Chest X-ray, PA view. Patient: 30 years old, sex F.
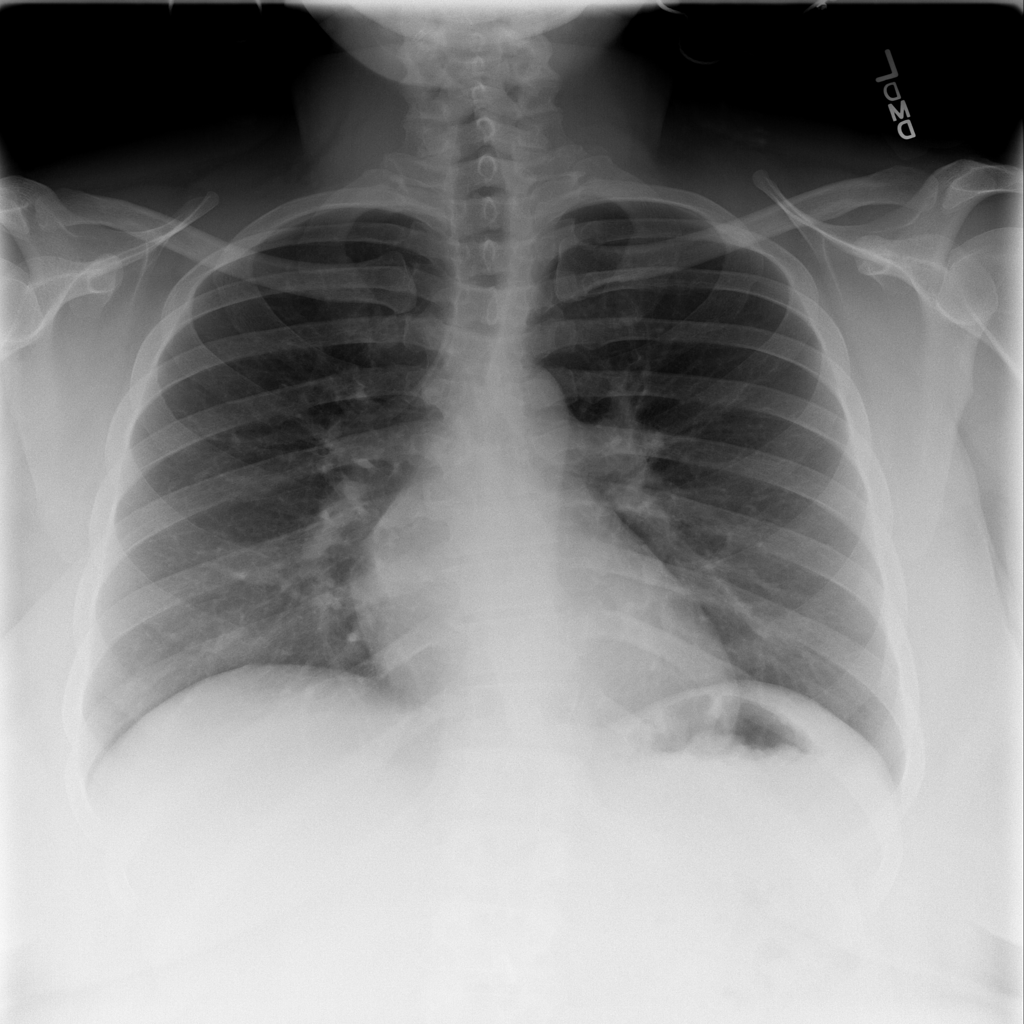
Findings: No Finding